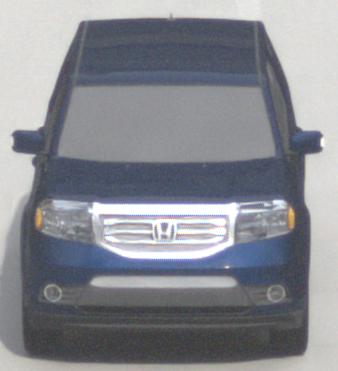
Make: Honda
Model: Pilot
Detailed model: Gen. 2 Facelift
Model produced from: 2012
Model produced until: 2015
Doors: 5
Color: blue
Road condition: dry road
Daytime: morning or afternoon
Contrast: low contrast